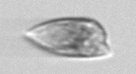
Label: Prorocentrum_dentatum